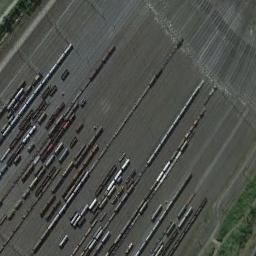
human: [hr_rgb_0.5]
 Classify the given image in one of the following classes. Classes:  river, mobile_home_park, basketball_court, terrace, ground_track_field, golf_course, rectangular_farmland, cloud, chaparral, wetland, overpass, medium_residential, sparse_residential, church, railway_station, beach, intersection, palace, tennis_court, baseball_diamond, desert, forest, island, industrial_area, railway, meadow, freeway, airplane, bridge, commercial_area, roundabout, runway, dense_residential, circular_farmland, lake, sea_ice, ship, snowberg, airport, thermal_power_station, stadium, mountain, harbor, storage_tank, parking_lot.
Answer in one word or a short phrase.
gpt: railway